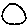
Label: circle